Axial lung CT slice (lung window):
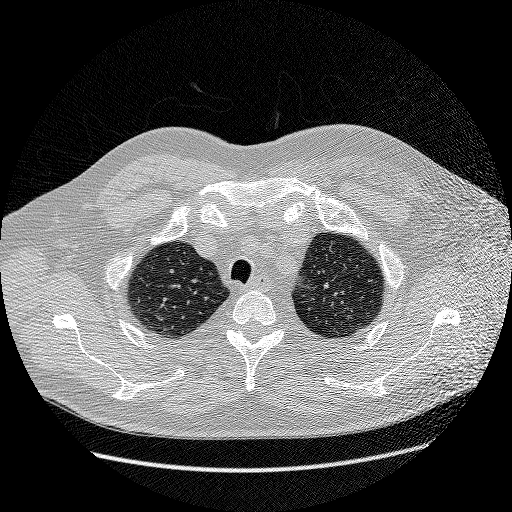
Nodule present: no